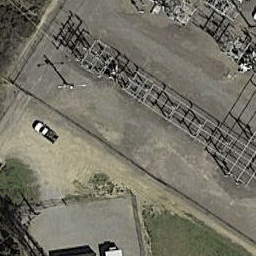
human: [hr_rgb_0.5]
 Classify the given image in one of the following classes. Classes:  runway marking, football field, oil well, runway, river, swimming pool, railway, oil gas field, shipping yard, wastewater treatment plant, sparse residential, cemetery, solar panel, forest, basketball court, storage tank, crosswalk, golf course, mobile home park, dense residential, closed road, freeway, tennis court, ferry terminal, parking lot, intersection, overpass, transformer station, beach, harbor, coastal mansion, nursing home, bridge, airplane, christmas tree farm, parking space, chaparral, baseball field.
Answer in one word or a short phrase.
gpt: transformer station